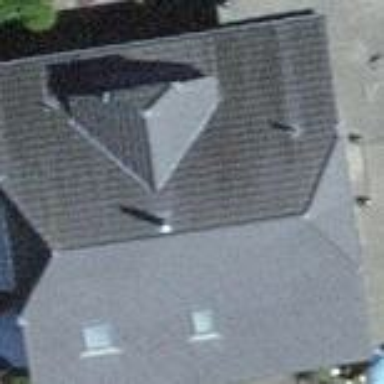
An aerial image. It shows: Simple and straightforward house.